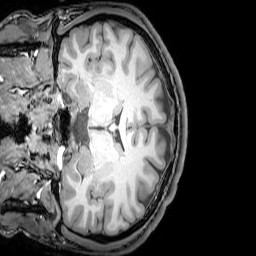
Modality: T1w
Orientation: coronal
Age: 20
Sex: male
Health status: healthy
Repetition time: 0.081 s
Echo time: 0.037 s